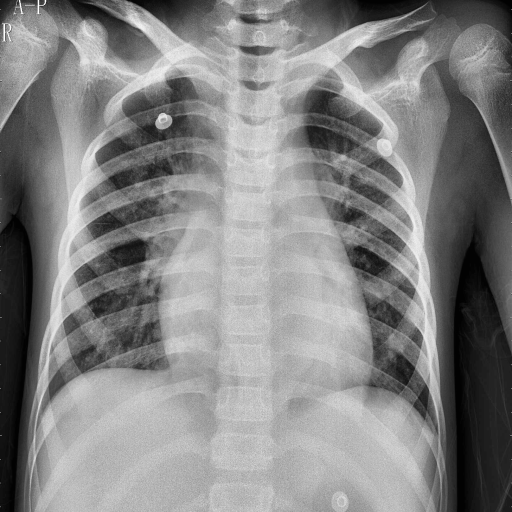
Finding: PNEUMONIA